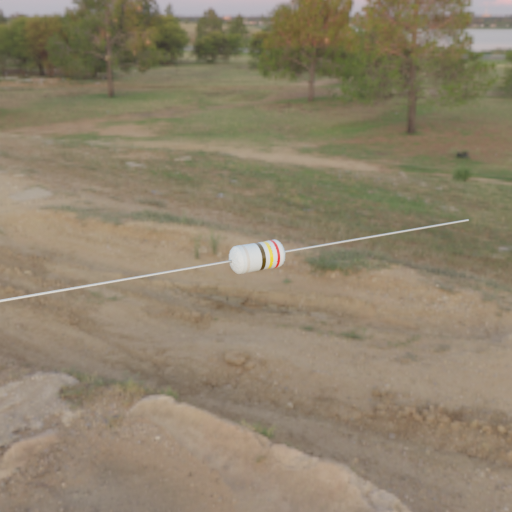
Resistor colour bands (in order): silver, black, yellow, red